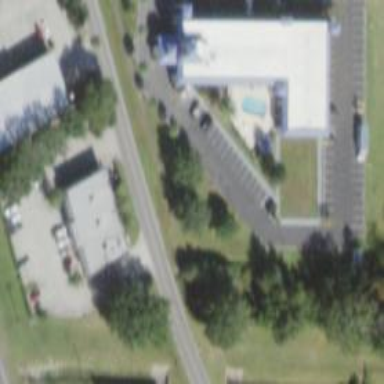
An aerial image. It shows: Building that is motel.